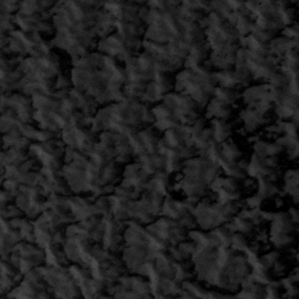
Label: frost